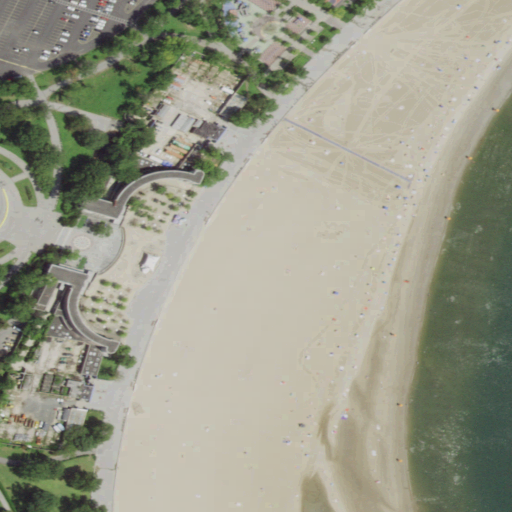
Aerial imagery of beach in New York named Orchard Beach containing barren land, medium intensity development, open water, low intensity development, high intensity development, and grassland